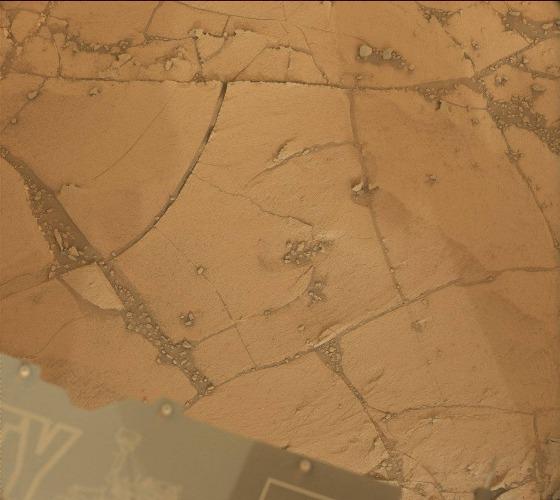
Terrain classes present: Background, Bedrock, Gravel / Sand / Soil